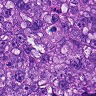
Metastatic tissue present: yes